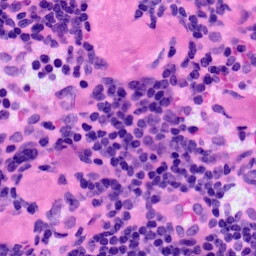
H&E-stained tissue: LymphNode